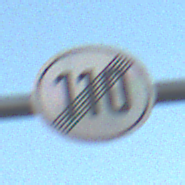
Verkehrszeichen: EndeGeschwindigkeit110
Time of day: SunriseSunset
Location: Outdoor (Nature)
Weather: Clear
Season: Winter
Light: Natural